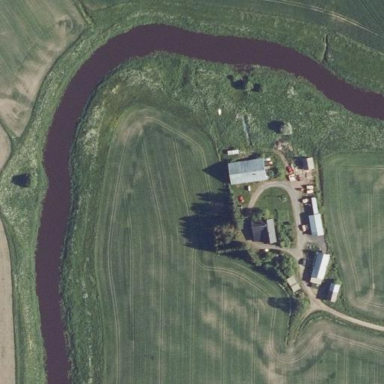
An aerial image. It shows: Farmyard area.